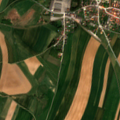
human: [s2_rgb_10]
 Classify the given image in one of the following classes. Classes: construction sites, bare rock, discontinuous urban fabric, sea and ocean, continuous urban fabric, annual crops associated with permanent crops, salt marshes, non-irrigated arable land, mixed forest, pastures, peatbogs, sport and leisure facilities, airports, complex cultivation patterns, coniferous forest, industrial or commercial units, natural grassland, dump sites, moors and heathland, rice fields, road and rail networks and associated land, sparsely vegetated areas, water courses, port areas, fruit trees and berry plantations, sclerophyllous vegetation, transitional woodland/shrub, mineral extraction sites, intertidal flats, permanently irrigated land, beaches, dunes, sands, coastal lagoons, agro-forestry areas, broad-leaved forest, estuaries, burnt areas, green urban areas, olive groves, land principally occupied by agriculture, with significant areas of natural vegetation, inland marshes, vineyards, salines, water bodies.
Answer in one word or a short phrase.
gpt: discontinuous urban fabric, non-irrigated arable land